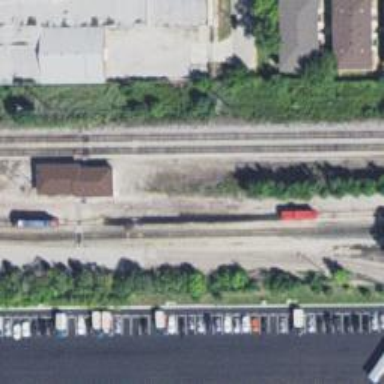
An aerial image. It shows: Abandoned railway yard is depicted.